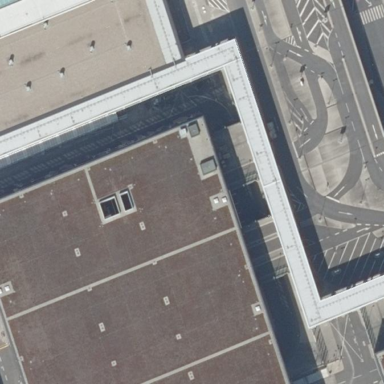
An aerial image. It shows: View of roof of building.